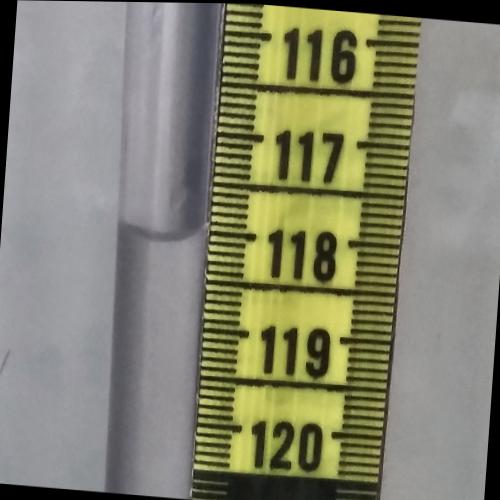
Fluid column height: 118.1 cm